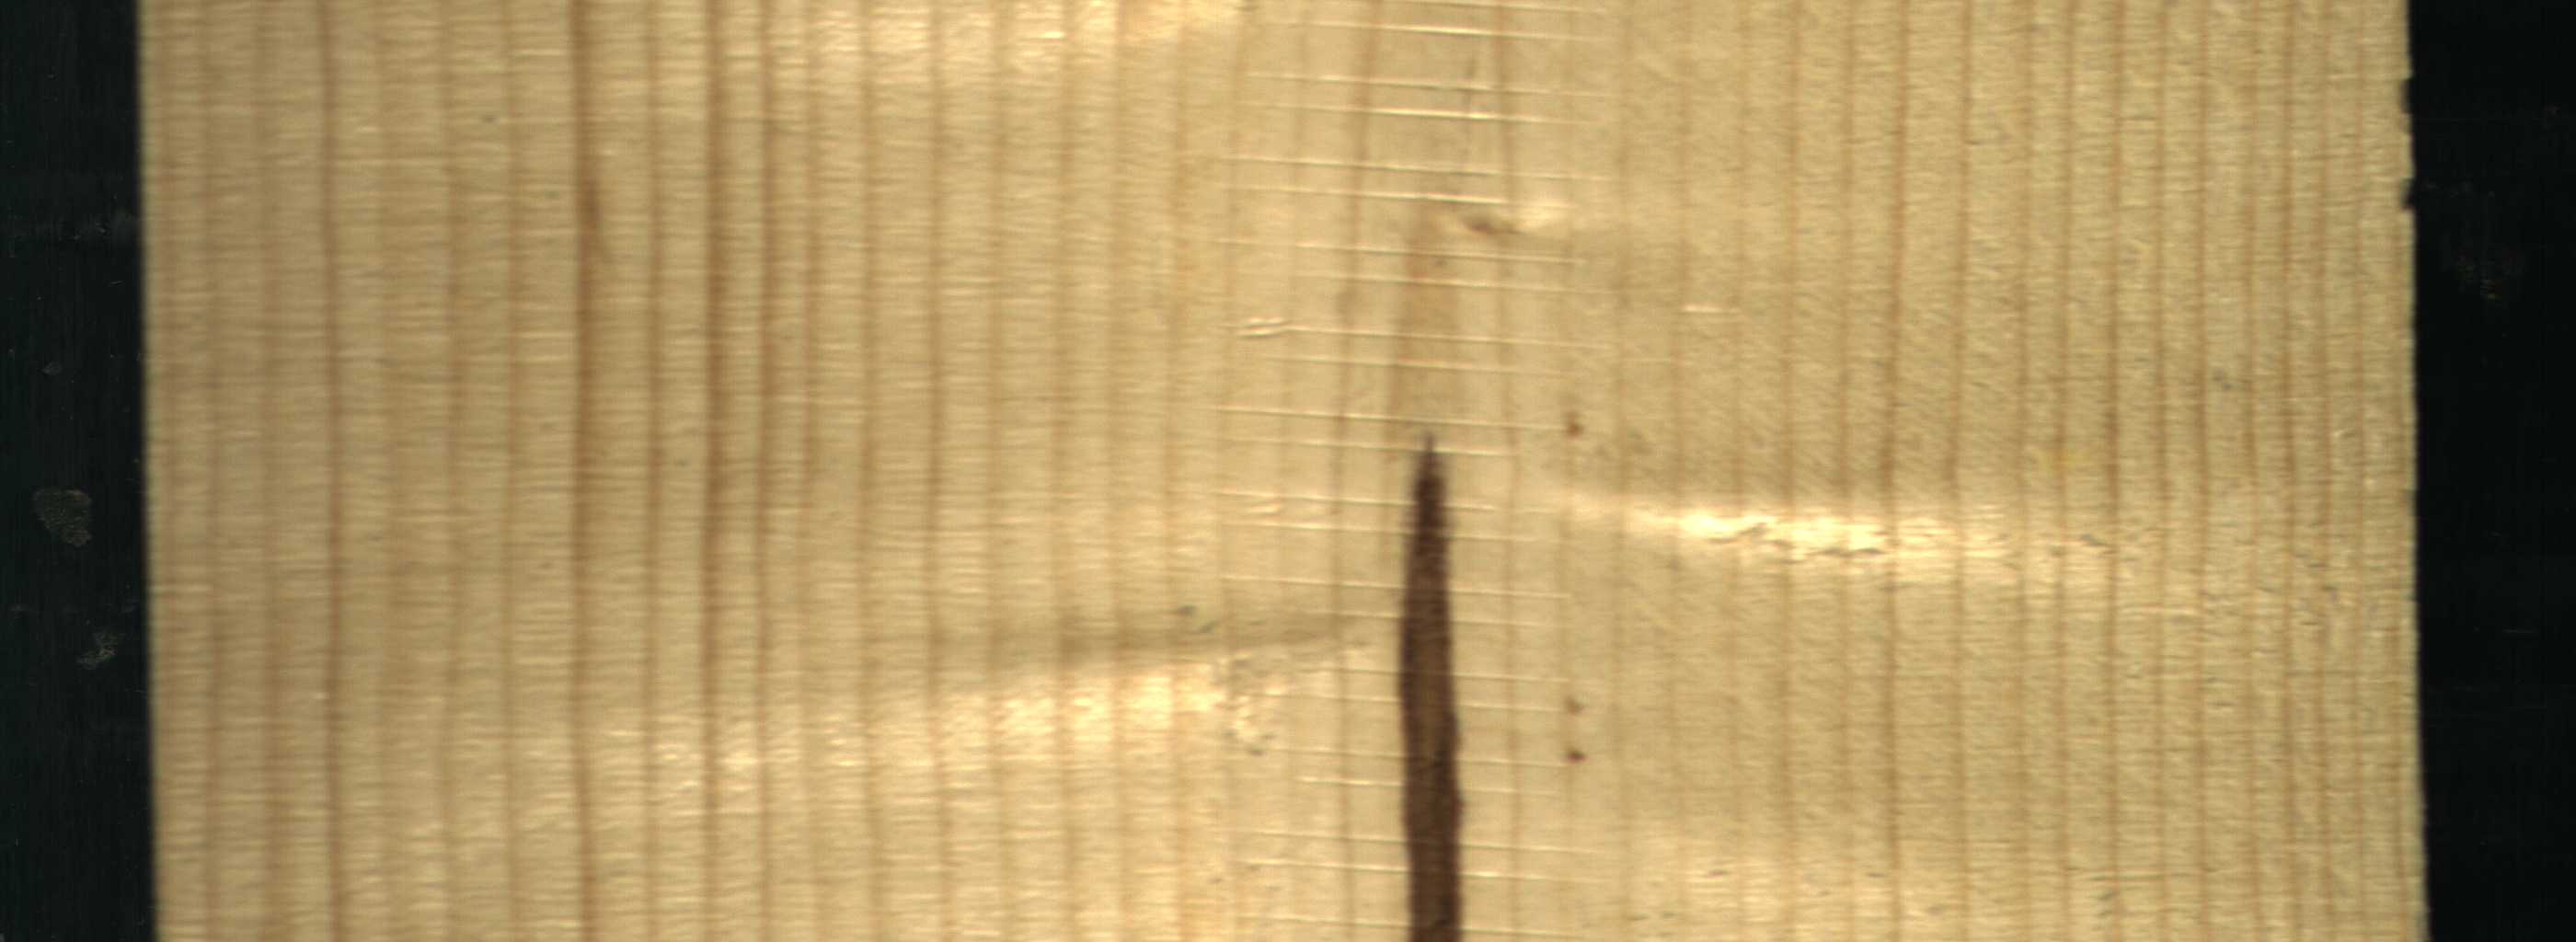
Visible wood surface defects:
Marrow